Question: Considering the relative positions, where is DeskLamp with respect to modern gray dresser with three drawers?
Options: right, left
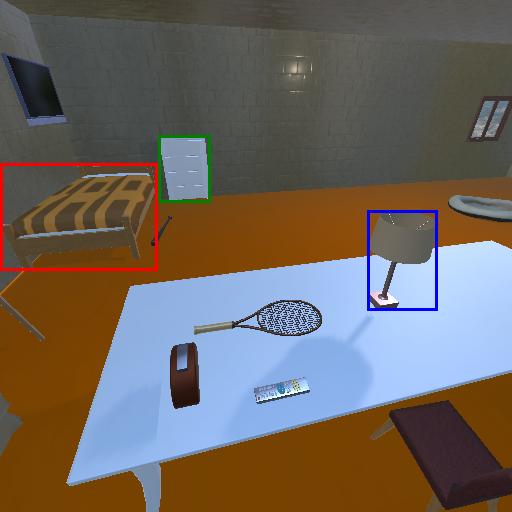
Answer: right